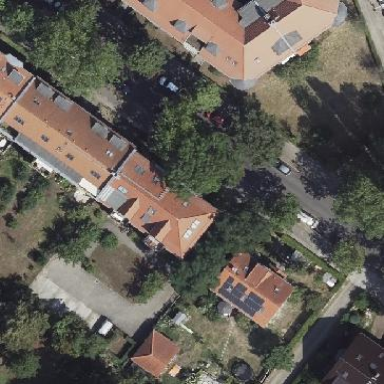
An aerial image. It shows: Hipped-roof building with apartments.